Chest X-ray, PA view. Patient: 32 years old, sex F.
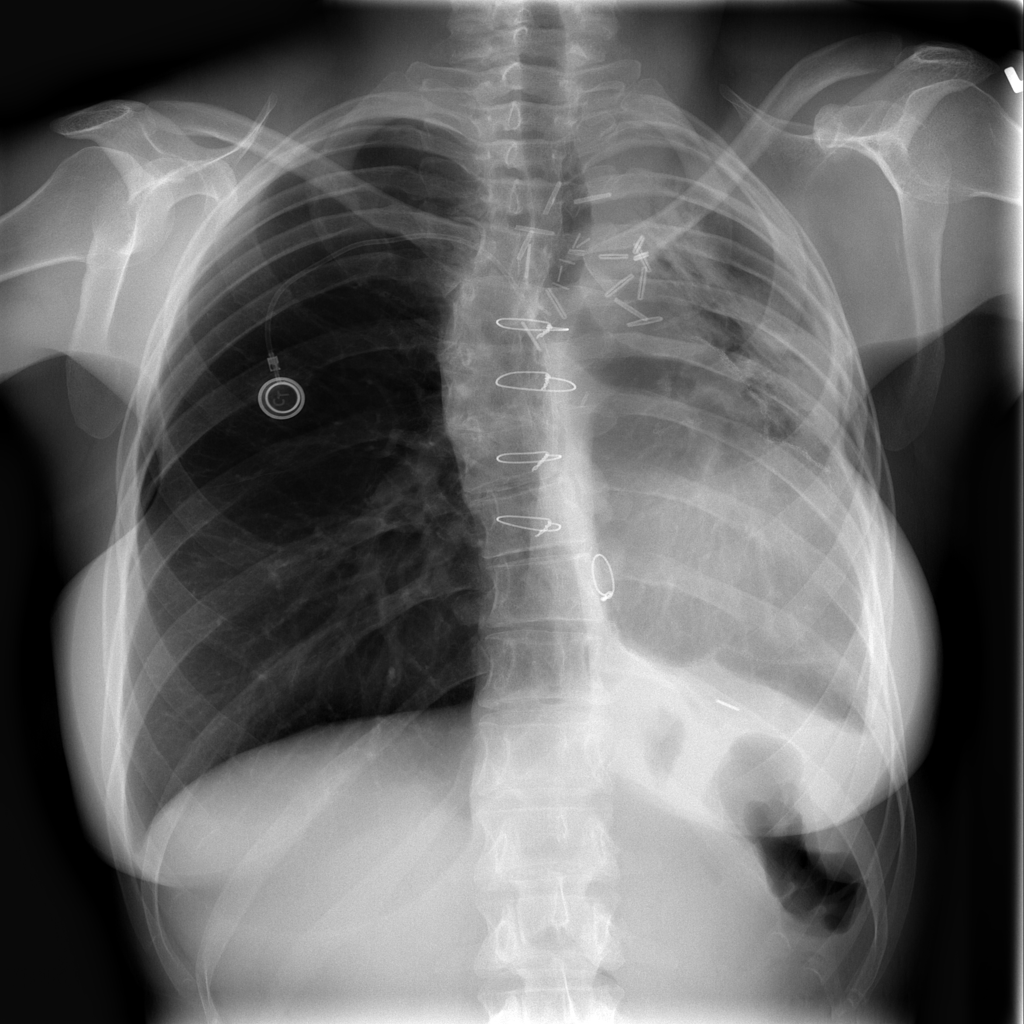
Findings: No Finding